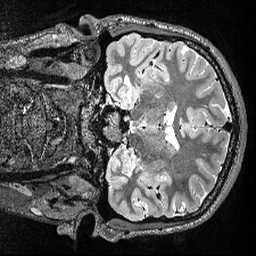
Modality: T2w
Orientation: coronal
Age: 23
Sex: male